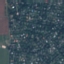
Label: Residential